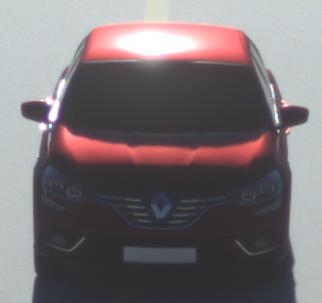
Make: Renault
Model: Mégane ENERGY TCe 100
Detailed model: Mégane (IV)
Model produced from: 2016/03
Model produced until: 2018/08
Doors: 5
Color: red
Road condition: dry road
Daytime: morning or afternoon
Contrast: high contrast